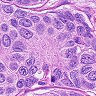
Metastatic tissue present: yes